Field crop: maize
Growth stage: 1
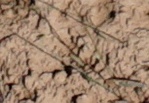
Species: lolium